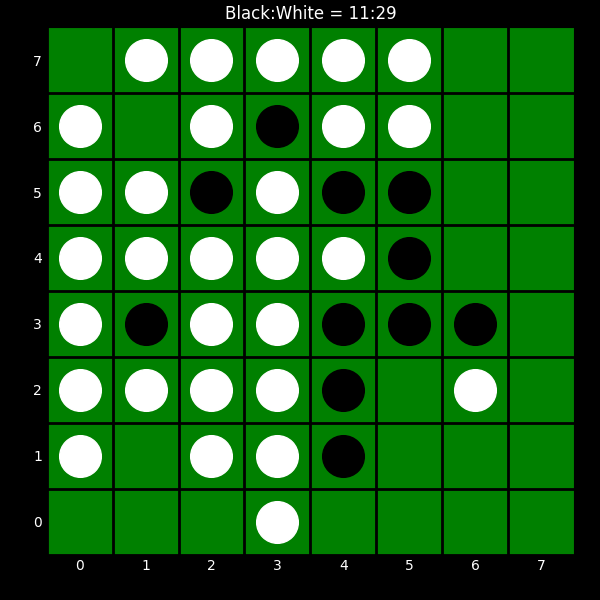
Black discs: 11
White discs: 29